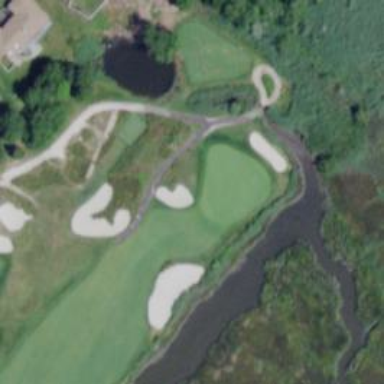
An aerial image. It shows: Golf hole.